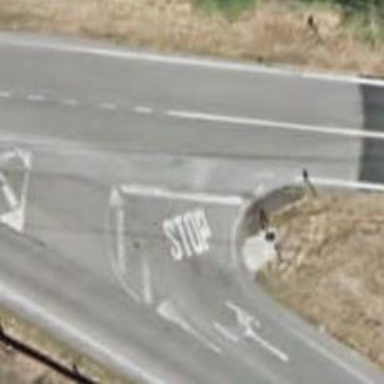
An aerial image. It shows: Stop road.